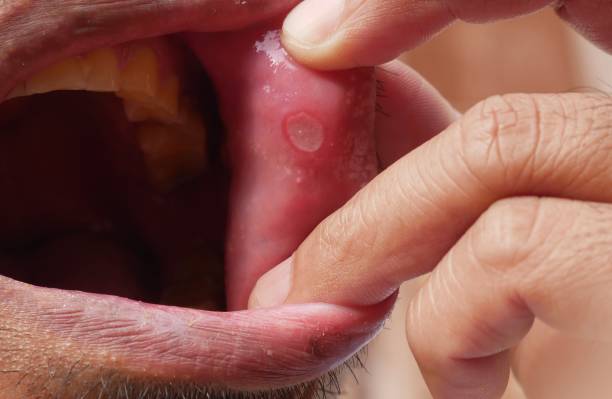
Condition: Mouth Ulcer